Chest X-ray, PA view. Patient: 73 years old, sex M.
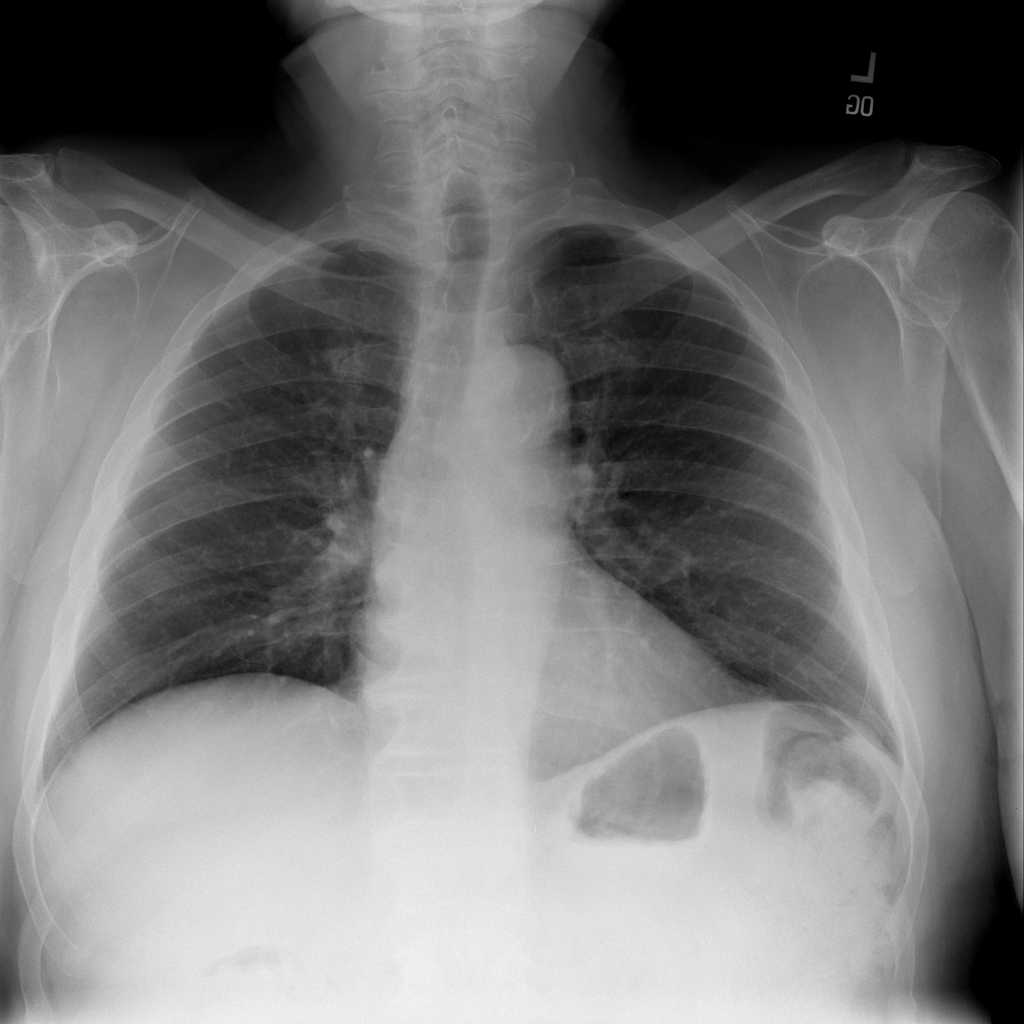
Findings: No Finding